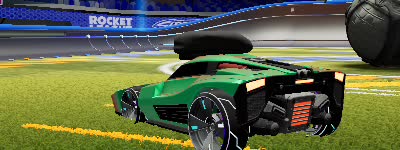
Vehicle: breakout